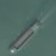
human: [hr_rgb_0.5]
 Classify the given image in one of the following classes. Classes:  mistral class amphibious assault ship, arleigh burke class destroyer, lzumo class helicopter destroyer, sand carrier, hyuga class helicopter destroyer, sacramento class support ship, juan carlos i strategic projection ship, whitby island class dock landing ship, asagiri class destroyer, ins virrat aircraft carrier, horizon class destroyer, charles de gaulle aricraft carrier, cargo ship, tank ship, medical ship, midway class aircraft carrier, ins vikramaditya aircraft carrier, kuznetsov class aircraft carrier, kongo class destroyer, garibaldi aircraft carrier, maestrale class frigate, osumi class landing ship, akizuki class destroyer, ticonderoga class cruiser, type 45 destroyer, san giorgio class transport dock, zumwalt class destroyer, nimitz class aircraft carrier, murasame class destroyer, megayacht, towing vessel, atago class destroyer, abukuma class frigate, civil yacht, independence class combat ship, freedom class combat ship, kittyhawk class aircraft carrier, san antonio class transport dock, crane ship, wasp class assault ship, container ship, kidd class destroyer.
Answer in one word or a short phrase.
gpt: Sand carrier